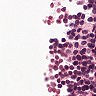
Metastatic tissue present: no